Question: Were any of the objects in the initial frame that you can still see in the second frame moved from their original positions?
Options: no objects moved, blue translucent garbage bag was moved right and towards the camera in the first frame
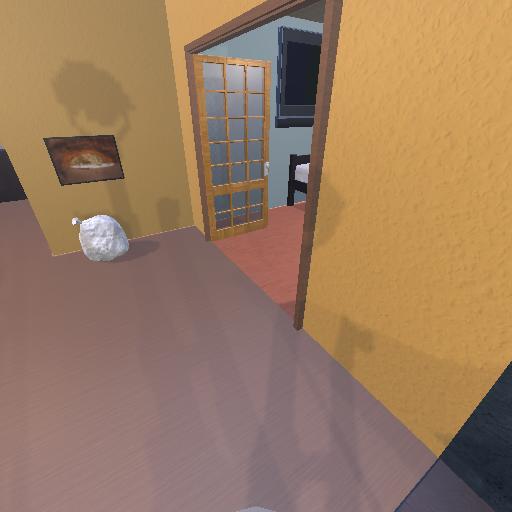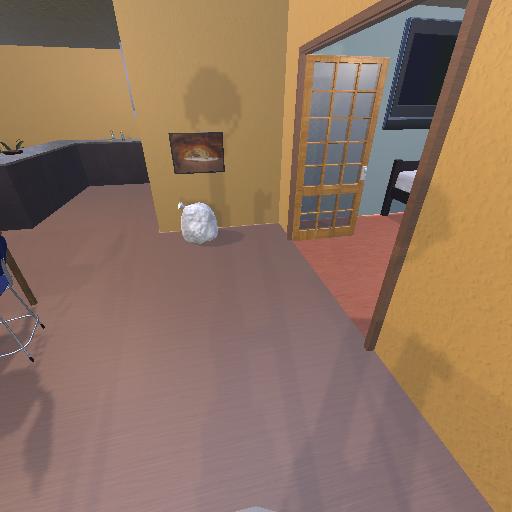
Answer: no objects moved